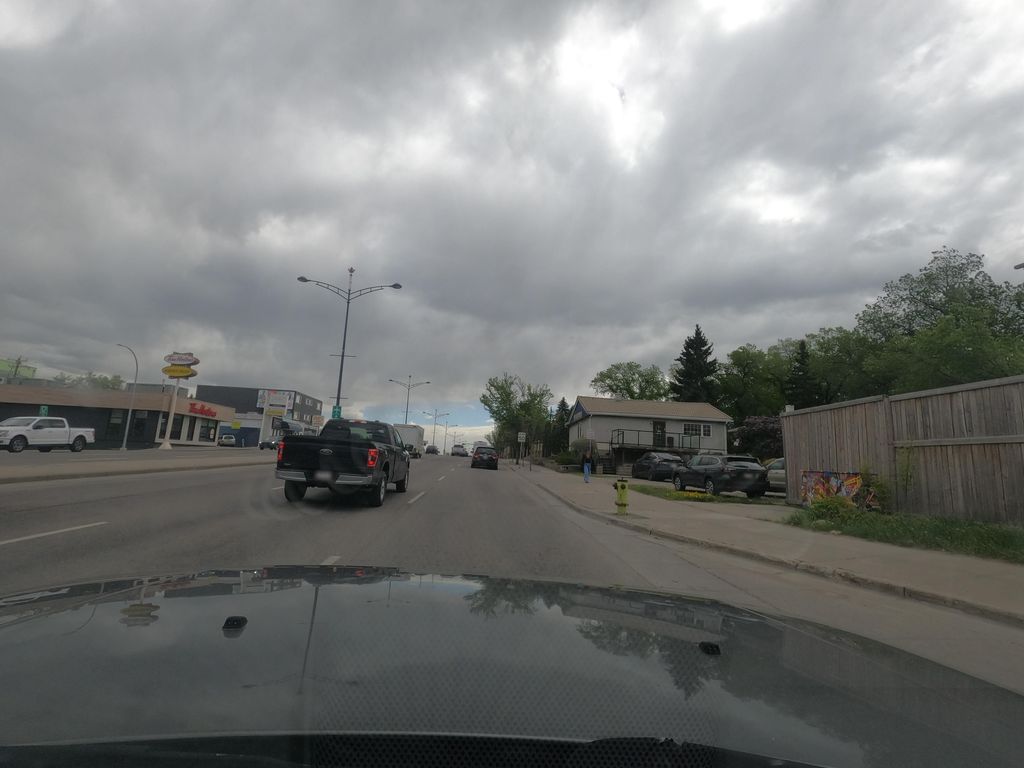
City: calgary